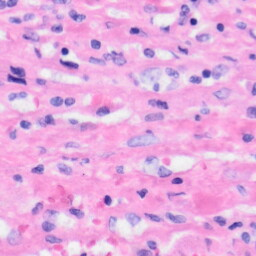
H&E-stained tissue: Liver